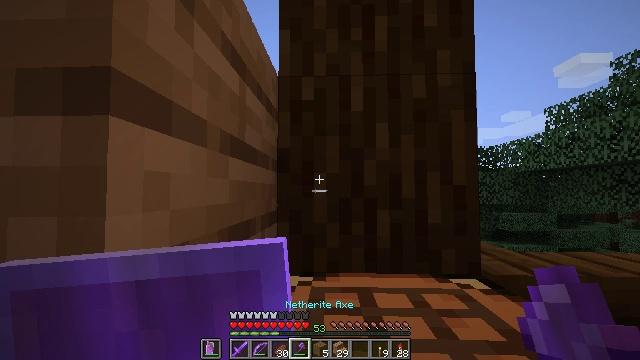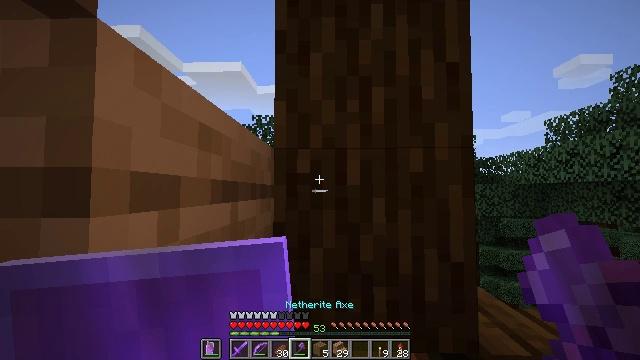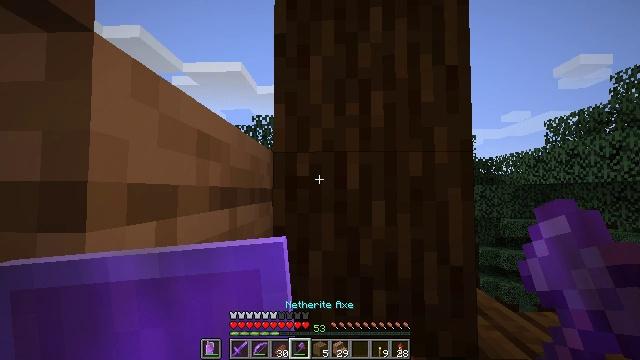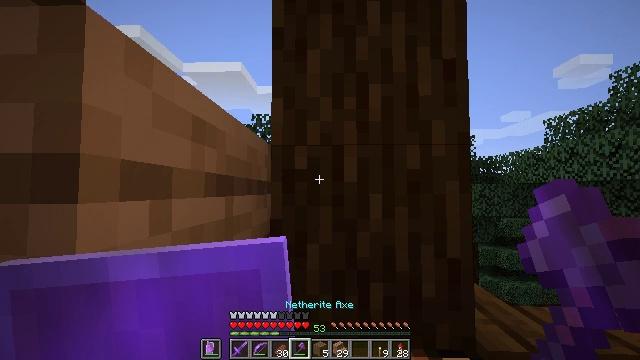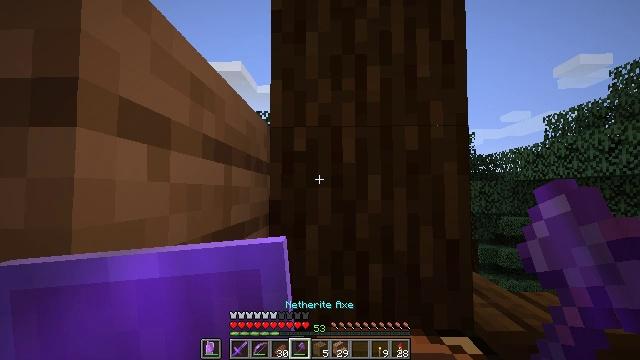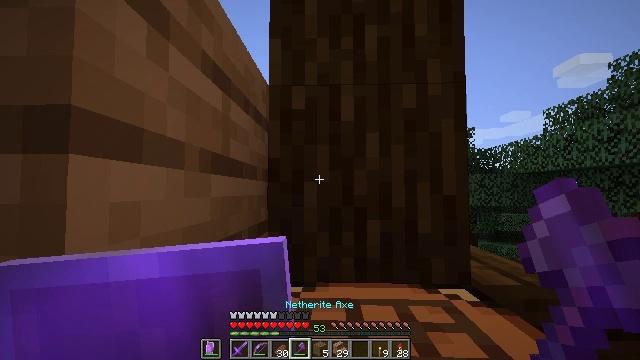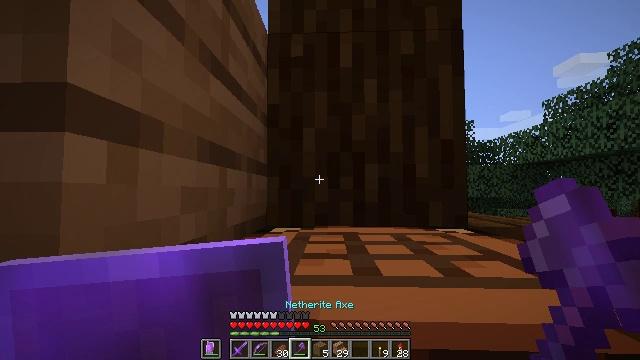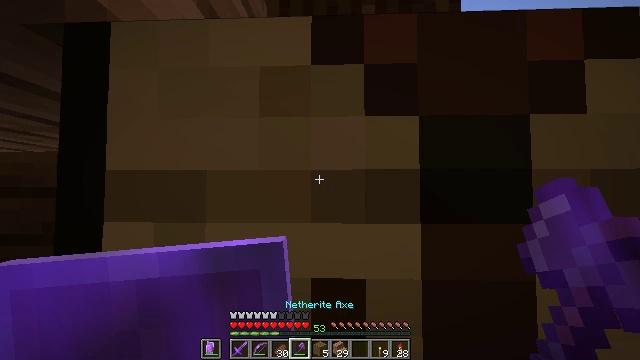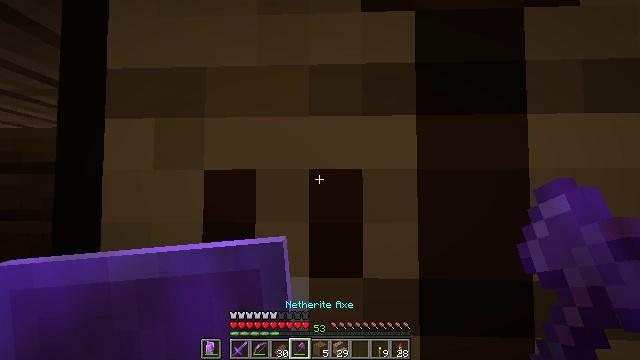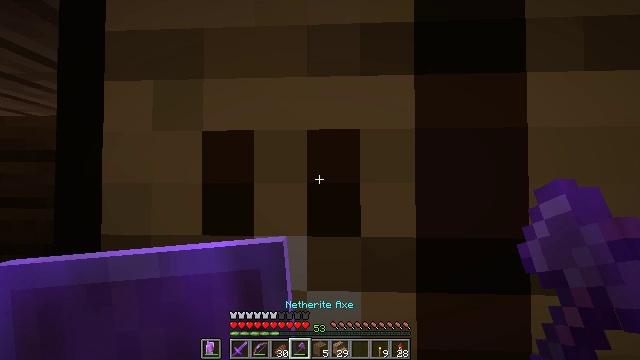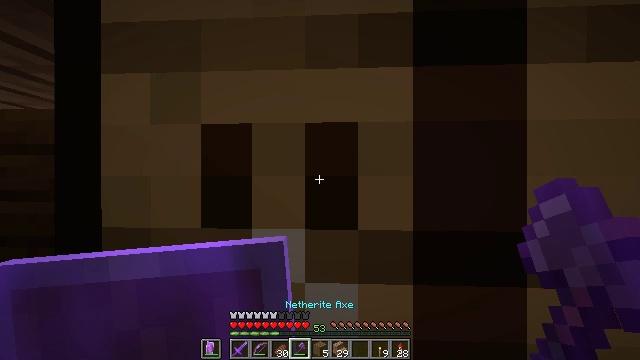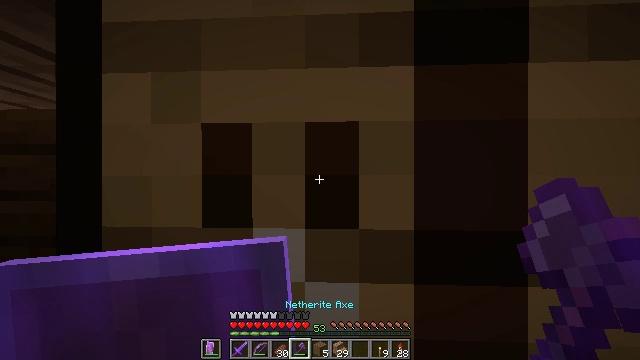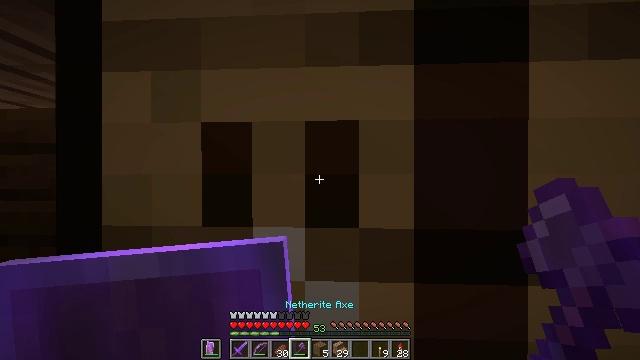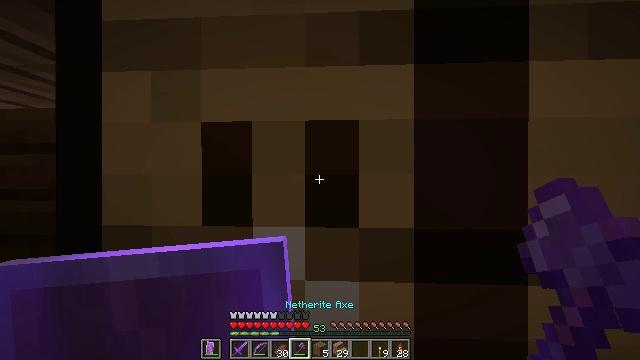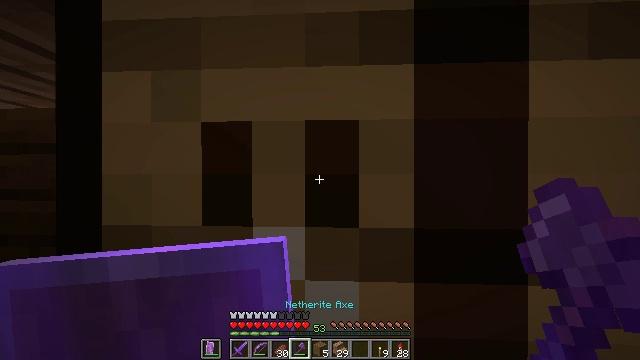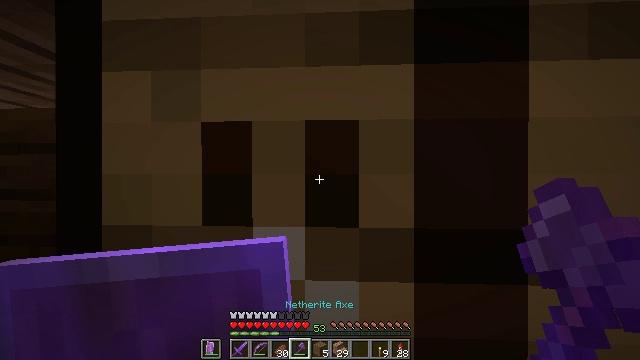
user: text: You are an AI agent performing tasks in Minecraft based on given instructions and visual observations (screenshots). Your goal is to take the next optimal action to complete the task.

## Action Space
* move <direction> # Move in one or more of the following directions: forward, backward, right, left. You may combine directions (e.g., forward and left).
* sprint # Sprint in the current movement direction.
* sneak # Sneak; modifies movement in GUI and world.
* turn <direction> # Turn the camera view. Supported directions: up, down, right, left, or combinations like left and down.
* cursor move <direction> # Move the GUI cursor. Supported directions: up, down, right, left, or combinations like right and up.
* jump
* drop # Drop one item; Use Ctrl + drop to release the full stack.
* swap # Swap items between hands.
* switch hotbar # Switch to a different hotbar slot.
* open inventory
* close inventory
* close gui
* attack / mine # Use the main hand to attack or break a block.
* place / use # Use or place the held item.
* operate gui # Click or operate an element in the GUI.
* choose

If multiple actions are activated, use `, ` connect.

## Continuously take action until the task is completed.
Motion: motion action
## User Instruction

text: Left click on the crafting table
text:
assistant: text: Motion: no_op
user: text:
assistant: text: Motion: no_op
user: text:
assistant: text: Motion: no_op
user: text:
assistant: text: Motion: no_op
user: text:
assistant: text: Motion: no_op
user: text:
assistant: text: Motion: no_op
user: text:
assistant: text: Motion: no_op
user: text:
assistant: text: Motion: no_op
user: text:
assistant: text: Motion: turn down
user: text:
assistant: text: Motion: turn down
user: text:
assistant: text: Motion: no_op
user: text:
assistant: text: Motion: no_op
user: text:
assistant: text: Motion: no_op
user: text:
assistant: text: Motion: no_op
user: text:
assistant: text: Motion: no_op
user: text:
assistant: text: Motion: attack / mine
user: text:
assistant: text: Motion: attack / mine
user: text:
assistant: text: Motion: attack / mine
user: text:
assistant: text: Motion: no_op
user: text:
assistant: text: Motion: no_op
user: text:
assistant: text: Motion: no_op
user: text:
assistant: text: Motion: no_op
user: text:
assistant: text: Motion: no_op
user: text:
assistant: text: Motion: no_op
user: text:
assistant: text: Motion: attack / mine
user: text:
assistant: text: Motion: attack / mine
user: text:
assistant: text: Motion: attack / mine
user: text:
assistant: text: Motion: no_op
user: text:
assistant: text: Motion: no_op
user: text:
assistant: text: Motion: no_op